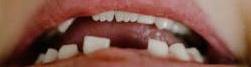
Condition: hypodontia